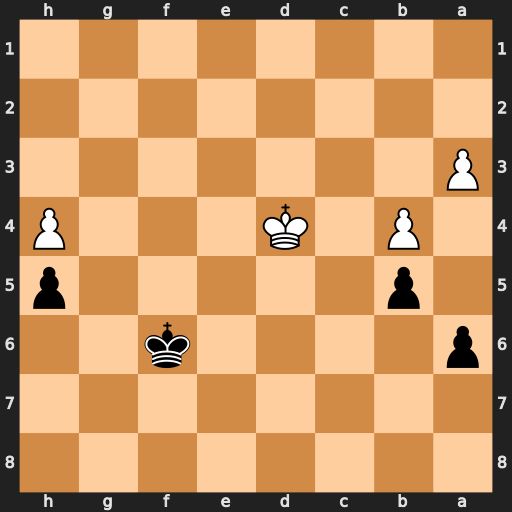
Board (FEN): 8/8/p4k2/1p5p/1P1K3P/P7/8/8
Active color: b
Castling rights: -
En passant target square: -
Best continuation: Kf5 Kc5 Kg4 Kb6 Kxh4